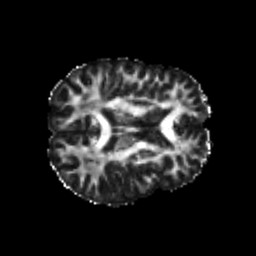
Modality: FA
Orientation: axial
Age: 24
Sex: male
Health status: healthy
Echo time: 0.074 s